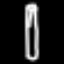
Label: pencil